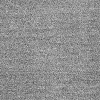
Atmospheric dust classification: dusty